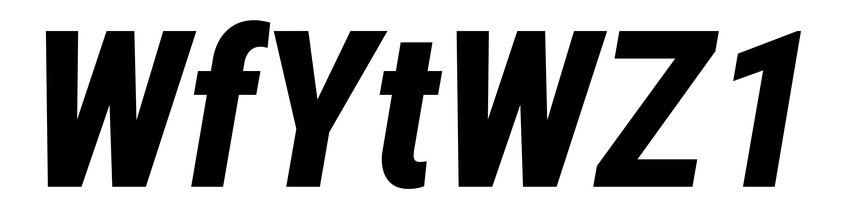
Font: Roboto-Italic_Condensed_ExtraBold_Italic